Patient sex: F
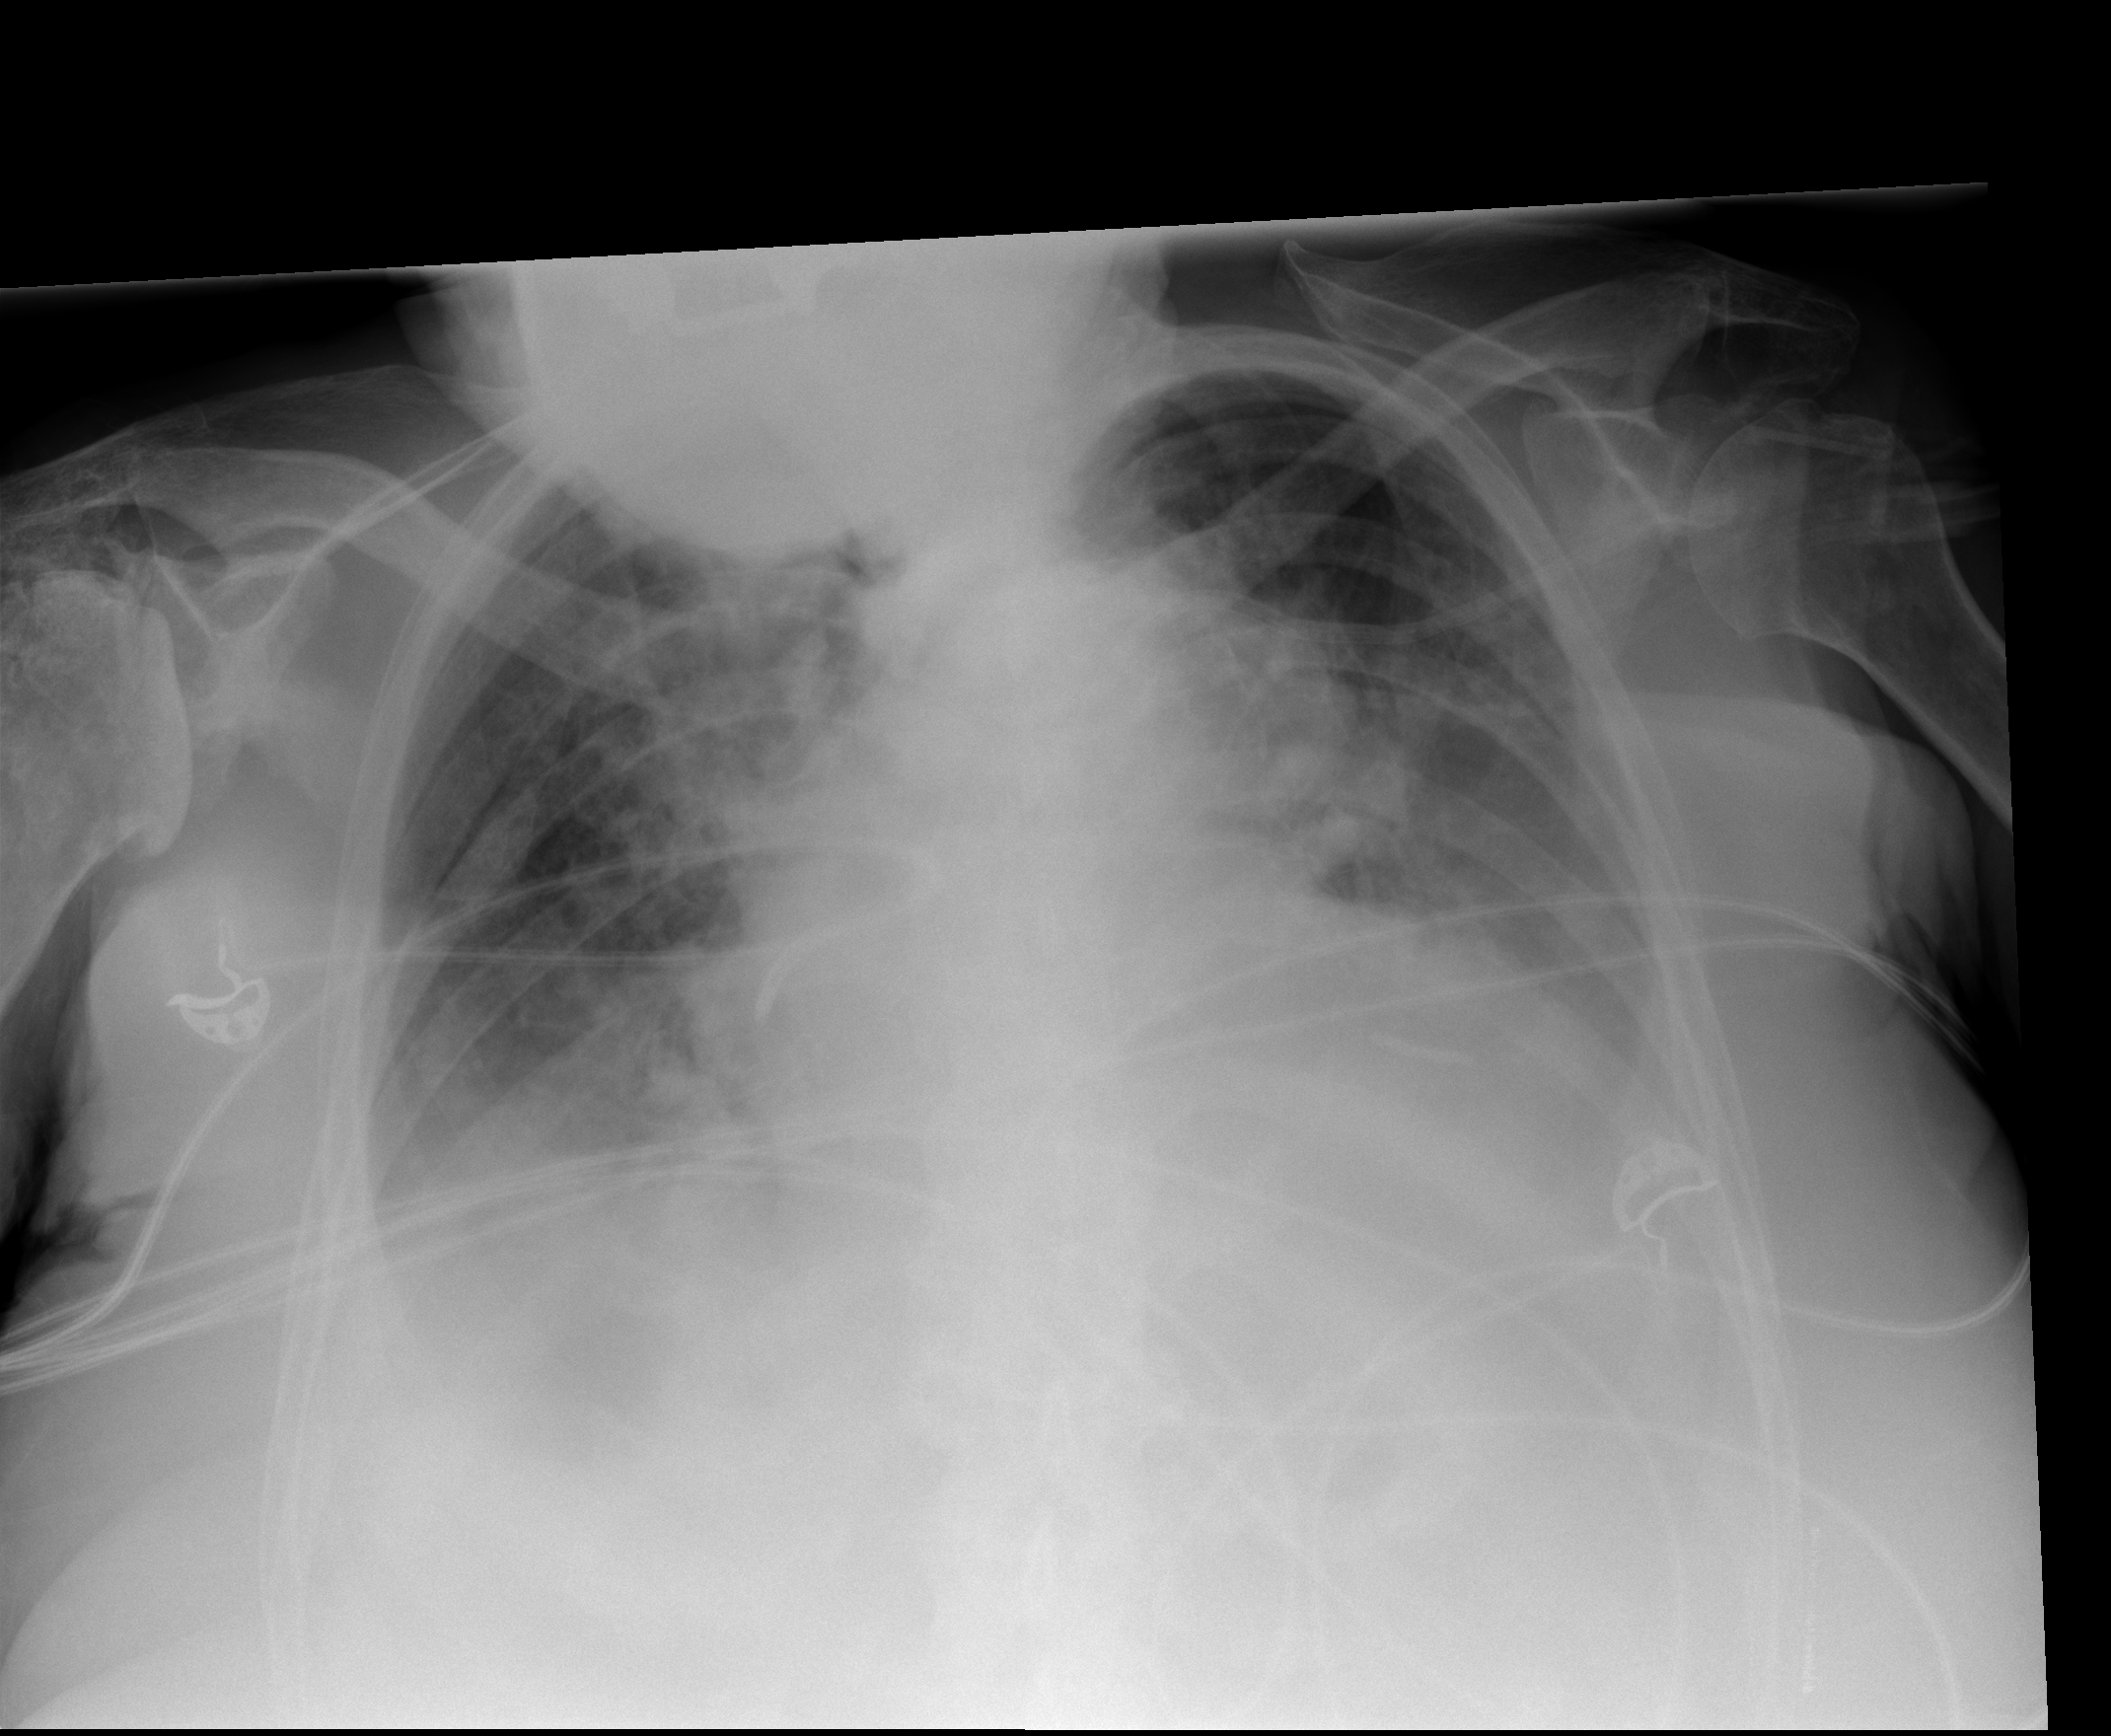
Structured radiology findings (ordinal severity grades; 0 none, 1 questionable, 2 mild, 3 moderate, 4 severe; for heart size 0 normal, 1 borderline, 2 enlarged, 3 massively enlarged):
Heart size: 2
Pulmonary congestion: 2
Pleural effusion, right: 3
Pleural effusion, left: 2
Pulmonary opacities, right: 2
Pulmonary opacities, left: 1
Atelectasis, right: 3
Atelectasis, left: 2